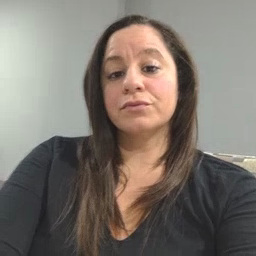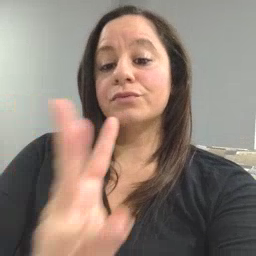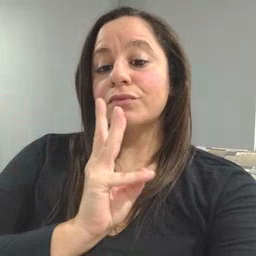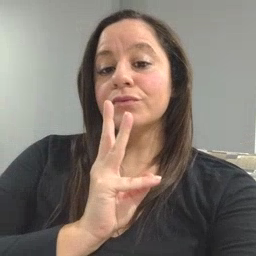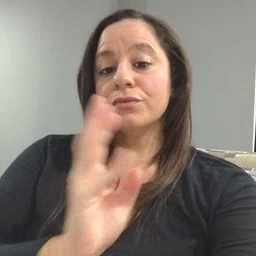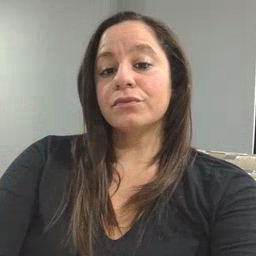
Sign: water